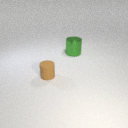
large green metal cylinder to the right of small brown rubber cylinder